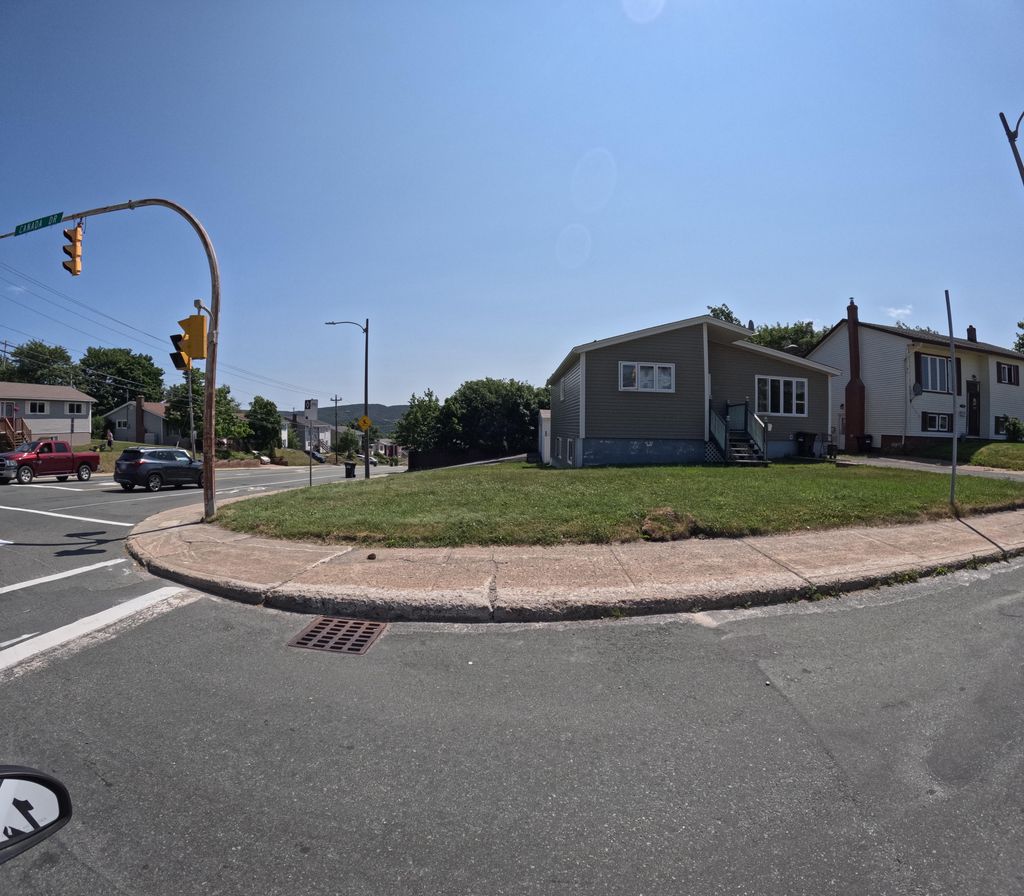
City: st_johns